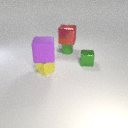
small green rubber cylinder to the left of small green metal cube